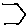
Label: hexagon